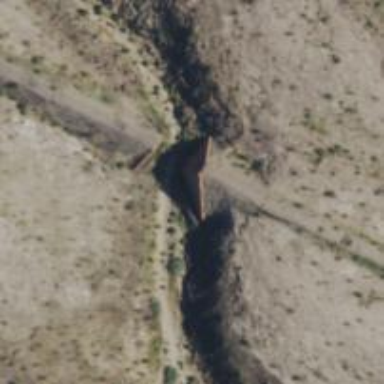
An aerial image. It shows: Abandoned railway.